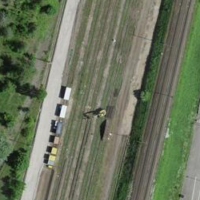
EUNIS habitat code: 57
Species observed at this site:
Pilosella officinarum